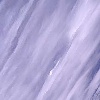
Label: cloud